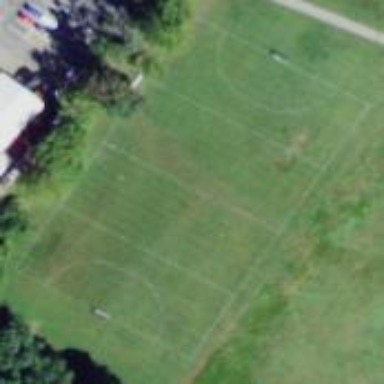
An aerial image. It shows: Soccer pitch for leisureland activities.